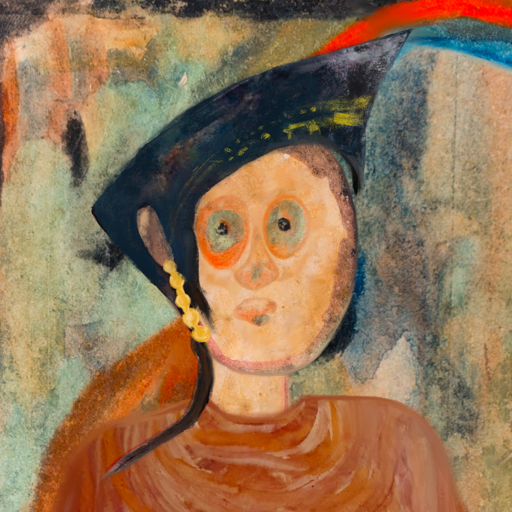
Background: Childish, Head And Neck Front: Childish, Face Front: Childish, Bust: Pious_Lady, Hair Front: Blank, Head Accessory: Irani, Second Necklace: Blank, Necklace: Blank, Baby: Blank